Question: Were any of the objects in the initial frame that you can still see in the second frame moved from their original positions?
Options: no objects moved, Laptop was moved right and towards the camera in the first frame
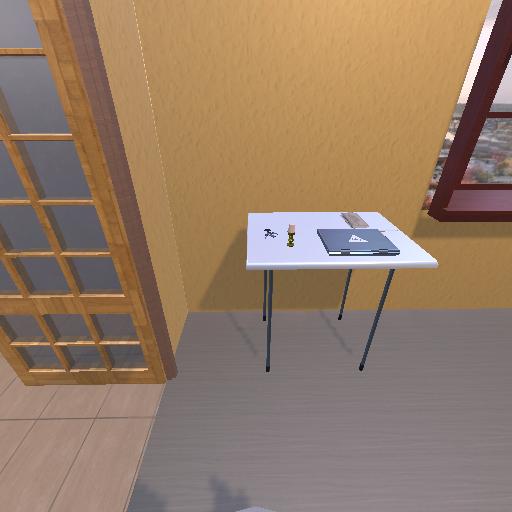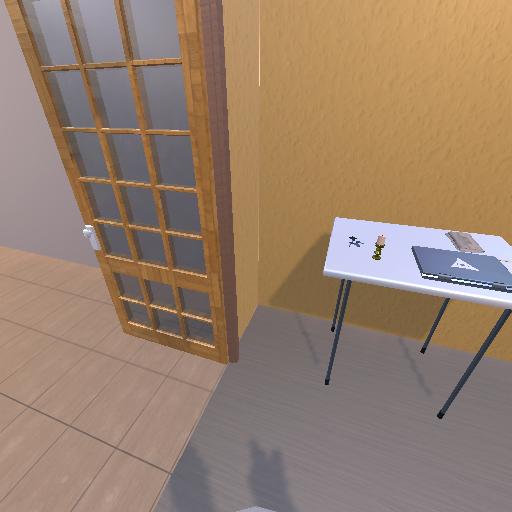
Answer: no objects moved